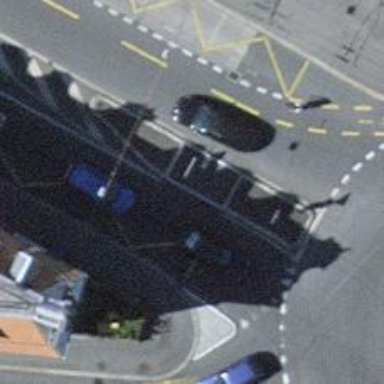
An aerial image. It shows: Kerb barrier.